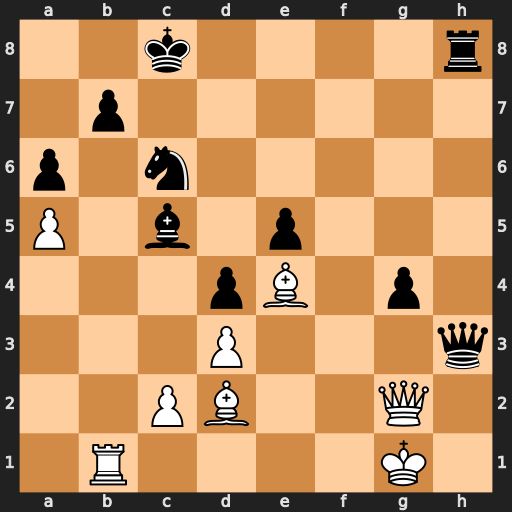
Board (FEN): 2k4r/1p6/p1n5/P1b1p3/3pB1p1/3P3q/2PB2Q1/1R4K1
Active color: w
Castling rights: -
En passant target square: -
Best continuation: Bxc6 Qxg2+ Bxg2